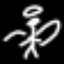
Label: angel